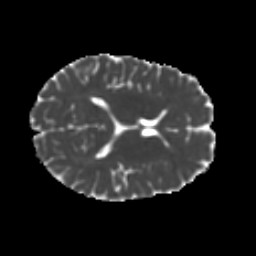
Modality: MD
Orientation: axial
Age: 34
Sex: female
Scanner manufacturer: ge
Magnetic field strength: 3 T
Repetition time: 7.8 s
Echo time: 0.0606 s